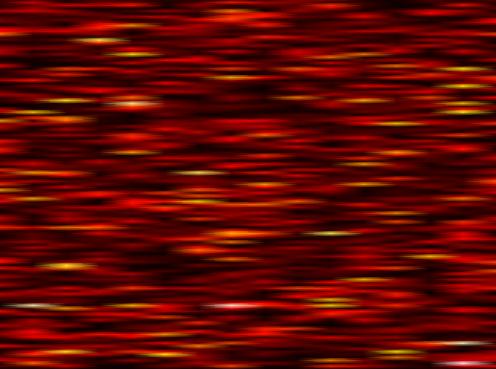
Label: UFMC